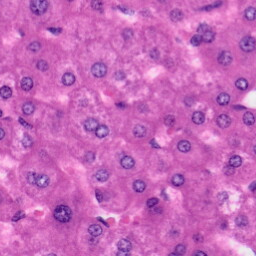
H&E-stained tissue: Liver